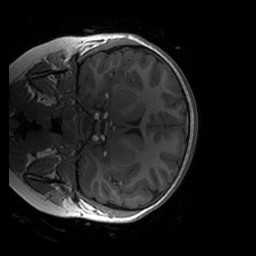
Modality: T1w
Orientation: coronal
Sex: male
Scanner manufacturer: siemens
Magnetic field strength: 3 T
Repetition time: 1.9 s
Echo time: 0.00243 s